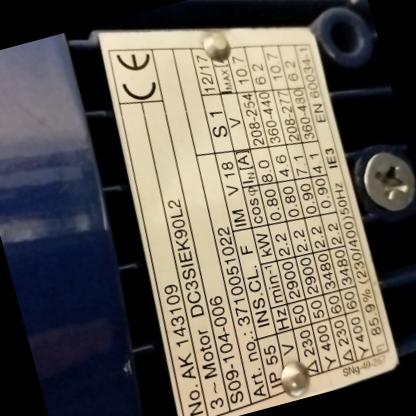
Klasa: tabliczka-znamionowa